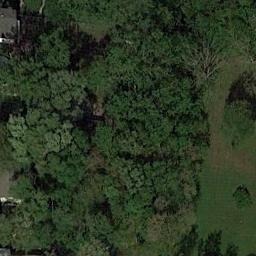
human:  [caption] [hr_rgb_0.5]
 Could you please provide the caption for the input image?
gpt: Many green trees are in a forest beside a building .

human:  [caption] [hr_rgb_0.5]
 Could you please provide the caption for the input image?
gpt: The forest with some dense dark green trees is surrounded by the lawn .

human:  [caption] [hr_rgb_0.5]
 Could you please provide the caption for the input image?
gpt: The forest is on the grass .

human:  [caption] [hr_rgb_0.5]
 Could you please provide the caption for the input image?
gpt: This is a dense forest .

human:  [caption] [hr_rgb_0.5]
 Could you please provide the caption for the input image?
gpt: A green forest with a gray building beside .